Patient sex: M
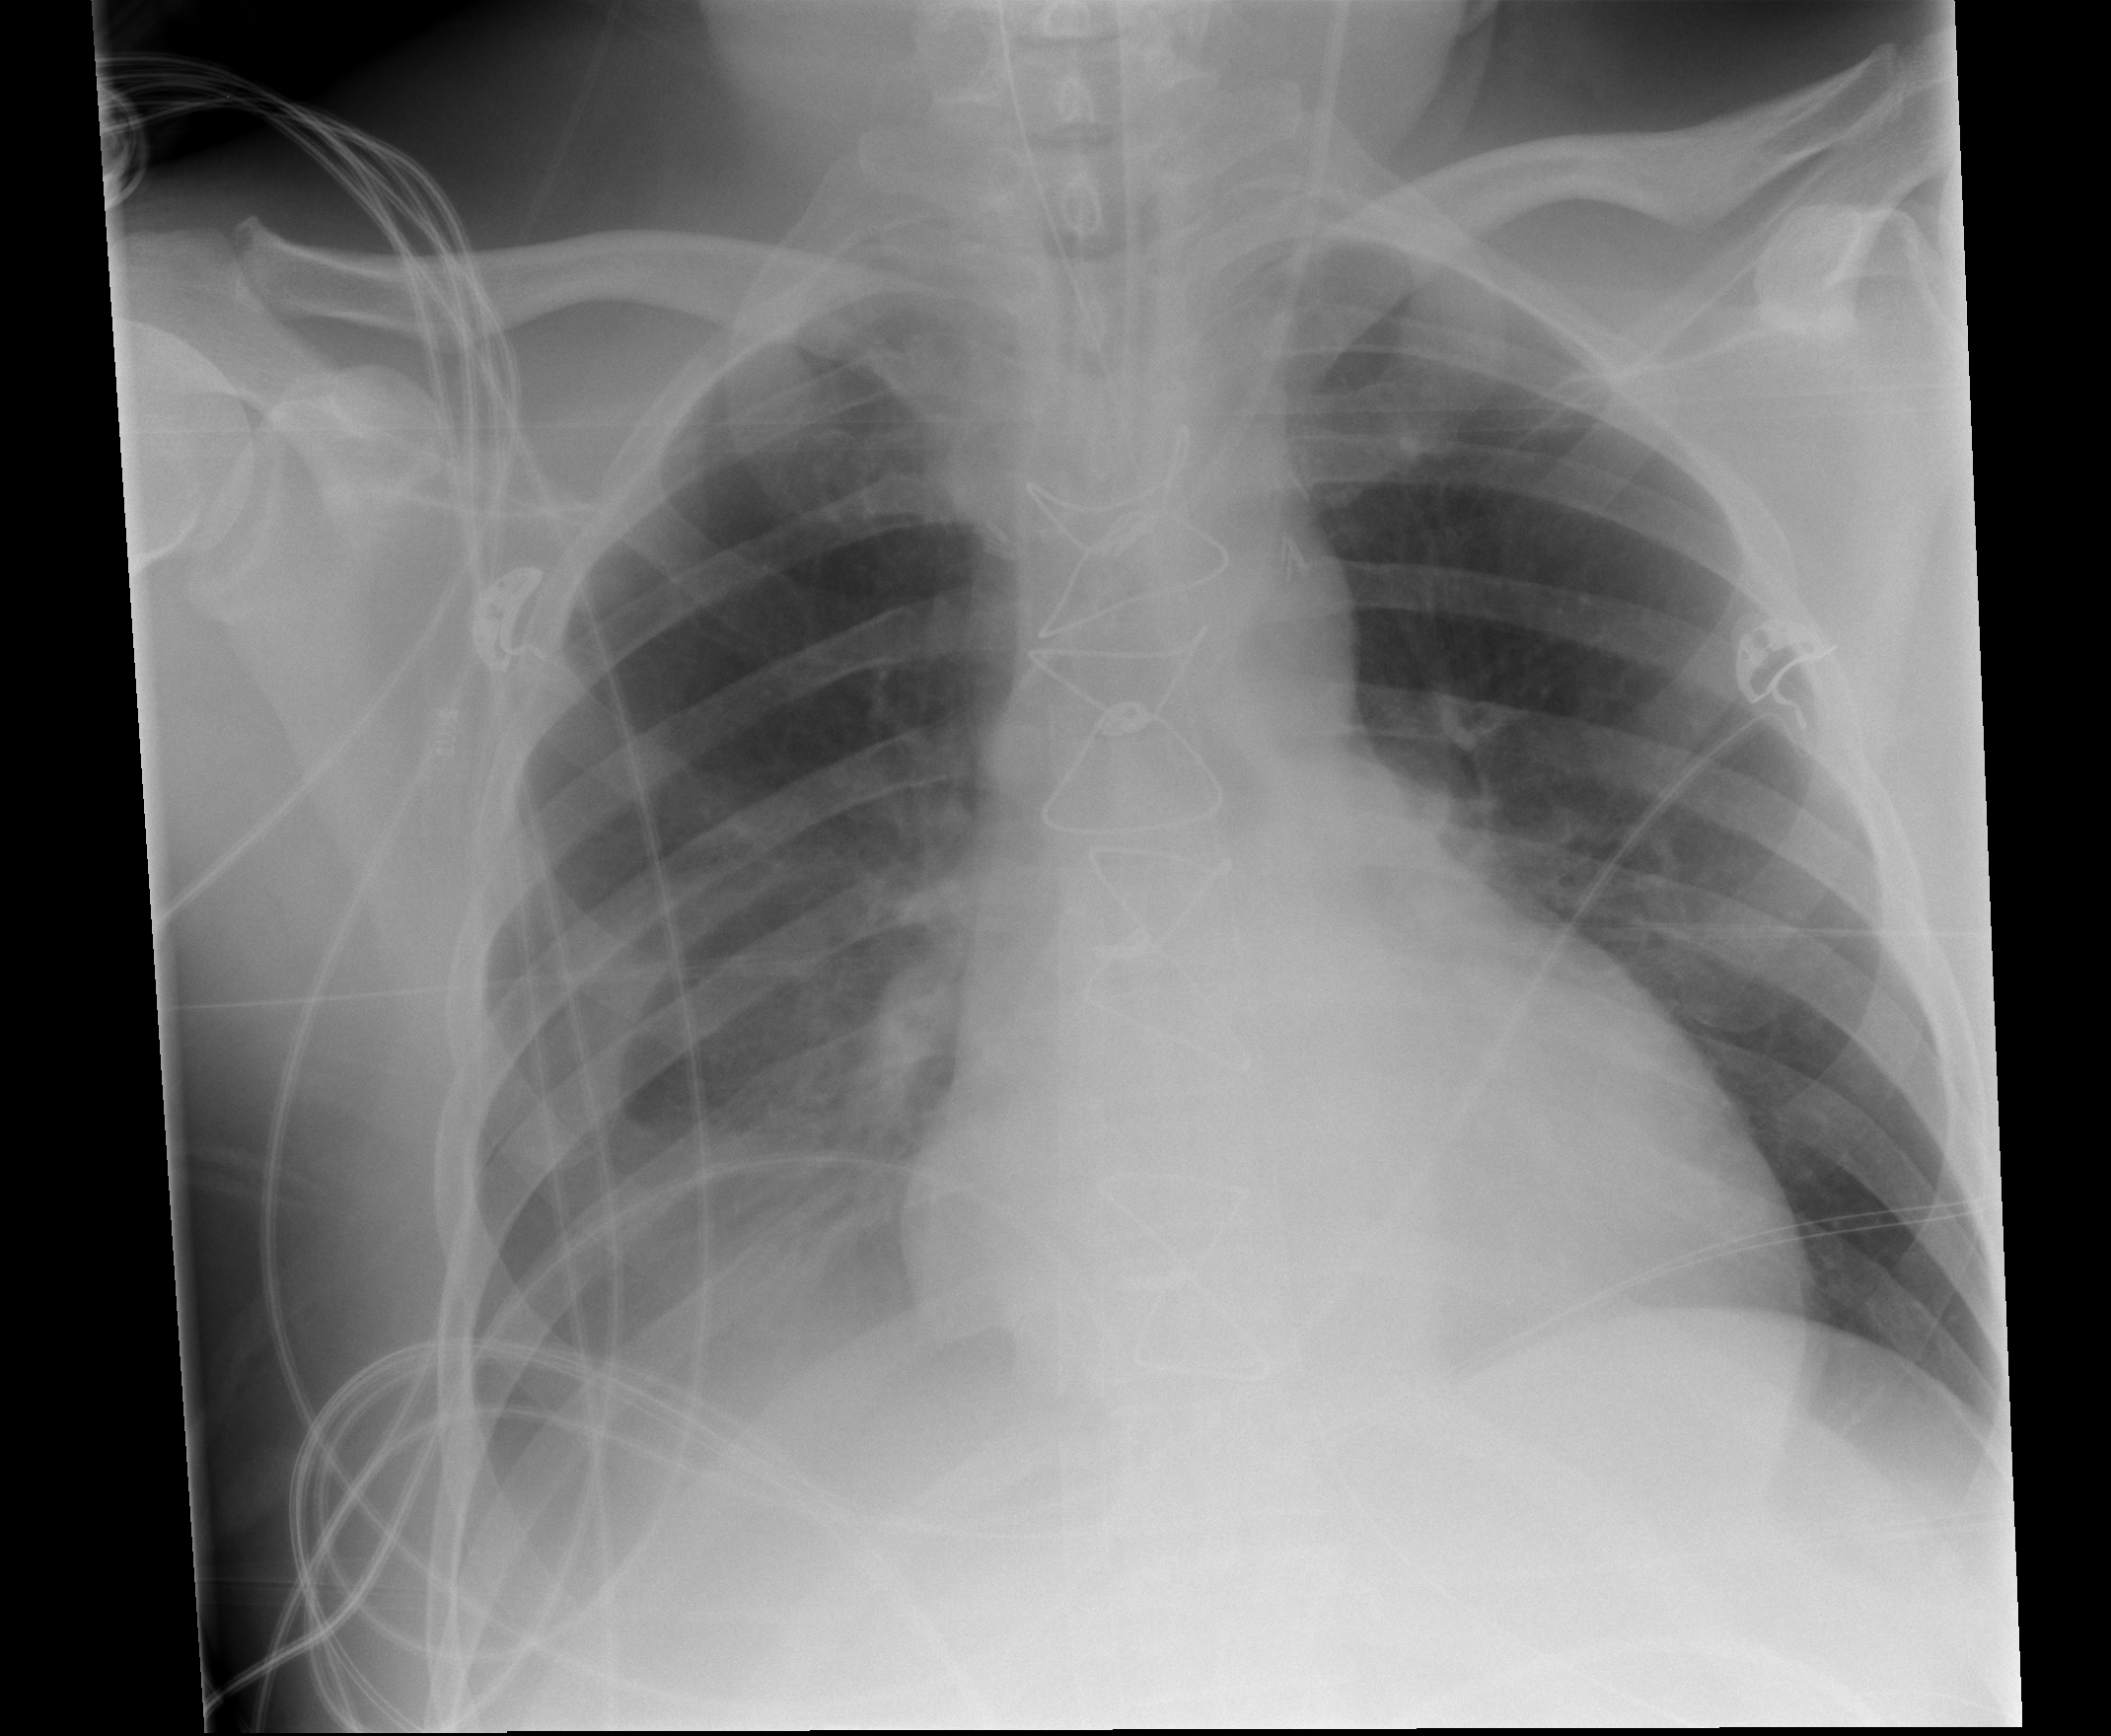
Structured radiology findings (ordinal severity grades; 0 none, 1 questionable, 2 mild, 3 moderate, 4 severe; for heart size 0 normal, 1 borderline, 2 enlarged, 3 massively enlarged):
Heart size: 1
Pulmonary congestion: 1
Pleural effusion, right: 3
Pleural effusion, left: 0
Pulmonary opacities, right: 0
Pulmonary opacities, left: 0
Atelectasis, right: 2
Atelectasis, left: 0